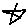
Label: star